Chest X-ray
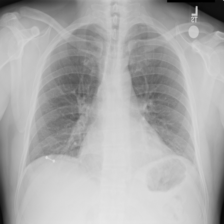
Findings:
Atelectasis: negative
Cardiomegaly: negative
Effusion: negative
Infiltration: negative
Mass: negative
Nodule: negative
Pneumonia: negative
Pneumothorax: negative
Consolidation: negative
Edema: negative
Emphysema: negative
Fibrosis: negative
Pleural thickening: negative
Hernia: negative